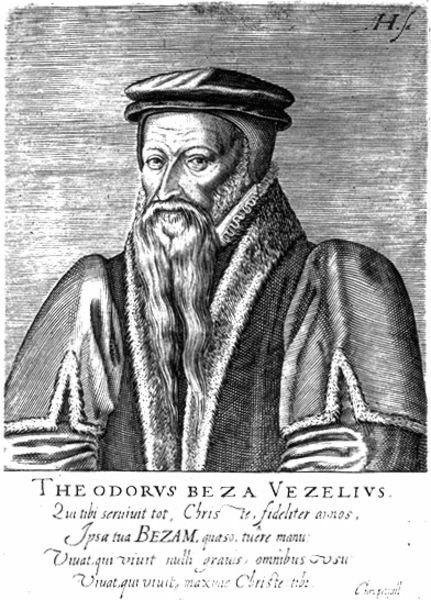
Titel: Bildnis des Theodor Beza
Künstler: Hendrik (d.Ä.) Hondius
Institution: (Seriendruck)
Schlagwörter: kopf, mann, schatten, umhang, hut, licht, mund, nase, schwarz, stirn, weiss, zeichnung, blick, alt, bart, kappe, mütze, schnurrbart, augen, böse, falten, gesicht, kragen, pelz, ärmel, bildnis, portrait, porträt, mantel, ohren, fell, schrift, grafik, unterschrift, druck, monogramm, radierung, stich, text, beschriftung, krause, kupferstich, manterl, englisch, kostbar, latein, lateinisch, reformation, theodor, reformator, mante, langer bart, haolzschnitt, schurrbart, the, theodorus, ut, h, vezelius, kraue, beza, inshcrift, vezelis, bezam, theodorvs, vzeliivs, odorvs, jpsa